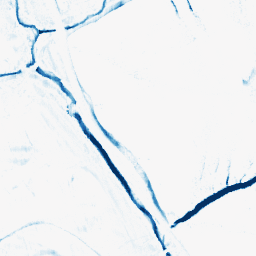
Category: morphological
Decomposition family: morphological_rect
Decomposition parameters: operation: closing
width: 5
height: 10
Upsampling method: sinc_hamming
Upsampling parameters: scale: 4
kernel_size: 16
Upsampling scale: 4